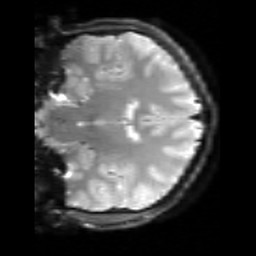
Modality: inplaneT2
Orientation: coronal
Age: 18
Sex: male
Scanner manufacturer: siemens
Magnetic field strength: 3 T
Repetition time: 5 s
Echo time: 0.034 s